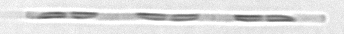
Label: Leptocylindrus